Question: My problem is the percent '100%' is not exactly in the center. I tried spacing it in the JavaScript, but it's not working.
Current output: <URL>
>
JavaScript:
'''
var progress = setInterval(function () {
var $bar = $('.bar');
if ($bar.width() >= 550) {
clearInterval(progress);
$('.progress').removeClass('active');
} else {
$bar.width($bar.width() + 55);
}
$bar.text($bar.width() / 5.5 + "% ");
}, 800);
'''
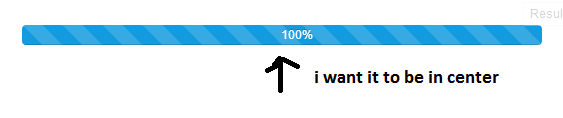
Answer: Take a look at this <URL>
'''
var progress = setInterval(function () {
var $bar = $('.bar');
if ($bar.width() >= 520) {
clearInterval(progress);
$('.progress').removeClass('active');
$bar.text("100%");
} else {
$bar.width($bar.width() + 50);
$bar.text($bar.width() / 5 + "%");
}
}, 800);
'''
'''
.bar{
max-width:520px;
}
'''